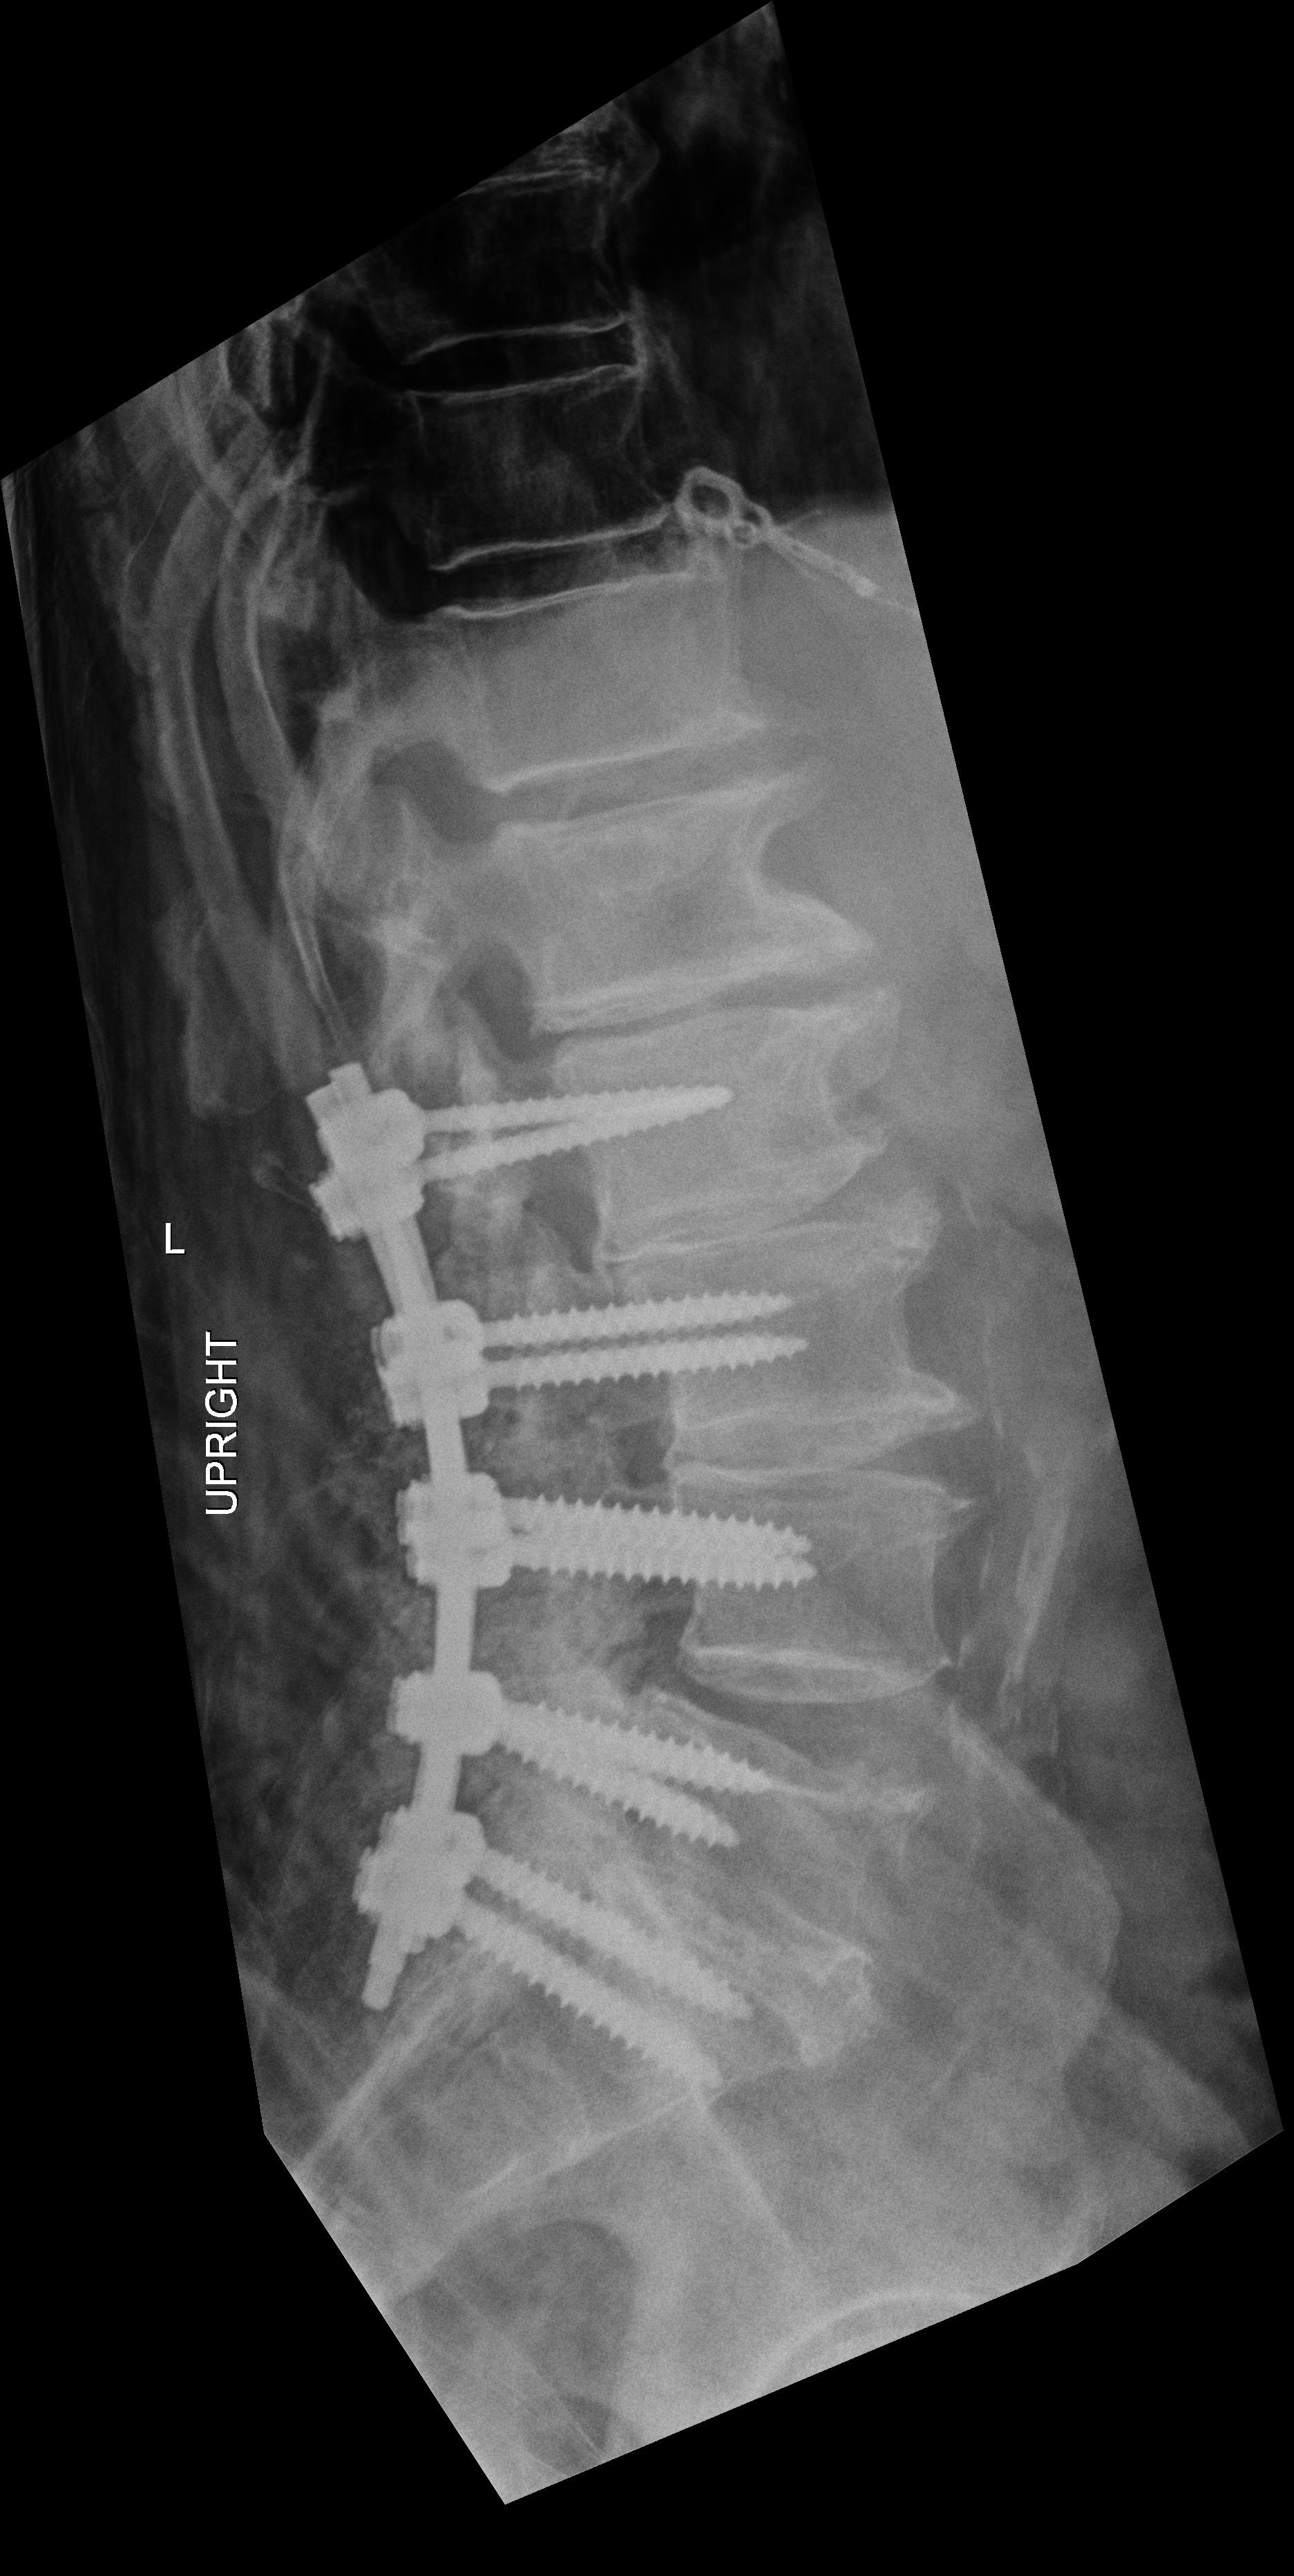
View: LATERAL
Implant manufacturer: Depuy expedium (Synthes)